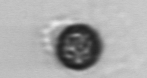
Label: Dinophyceae